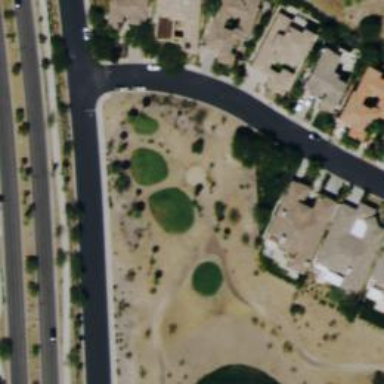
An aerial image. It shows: Pathway for golfing.